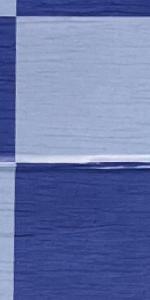
Label: Empty